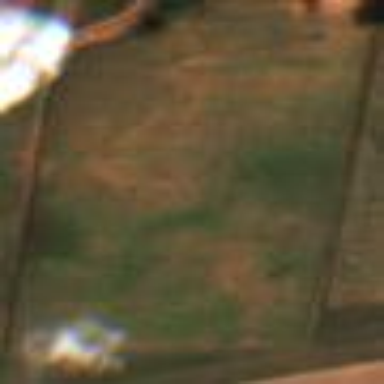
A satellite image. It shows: Farmland used to cultivate crops.